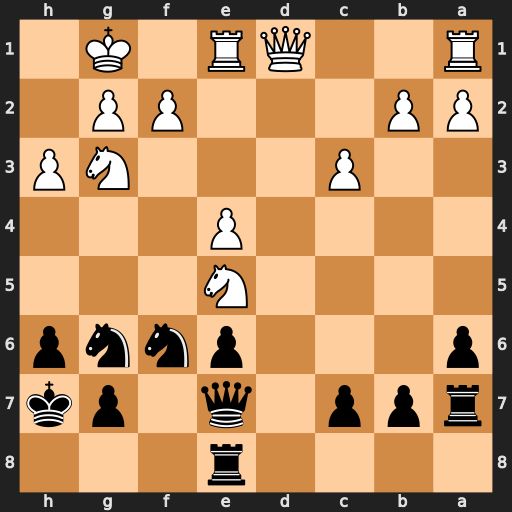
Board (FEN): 4r3/rpp1q1pk/p3pnnp/4N3/4P3/2P3NP/PP3PP1/R2QR1K1
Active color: b
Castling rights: -
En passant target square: -
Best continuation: Nxe5 Qd4 Nc6